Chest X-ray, PA view. Patient: 67 years old, sex M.
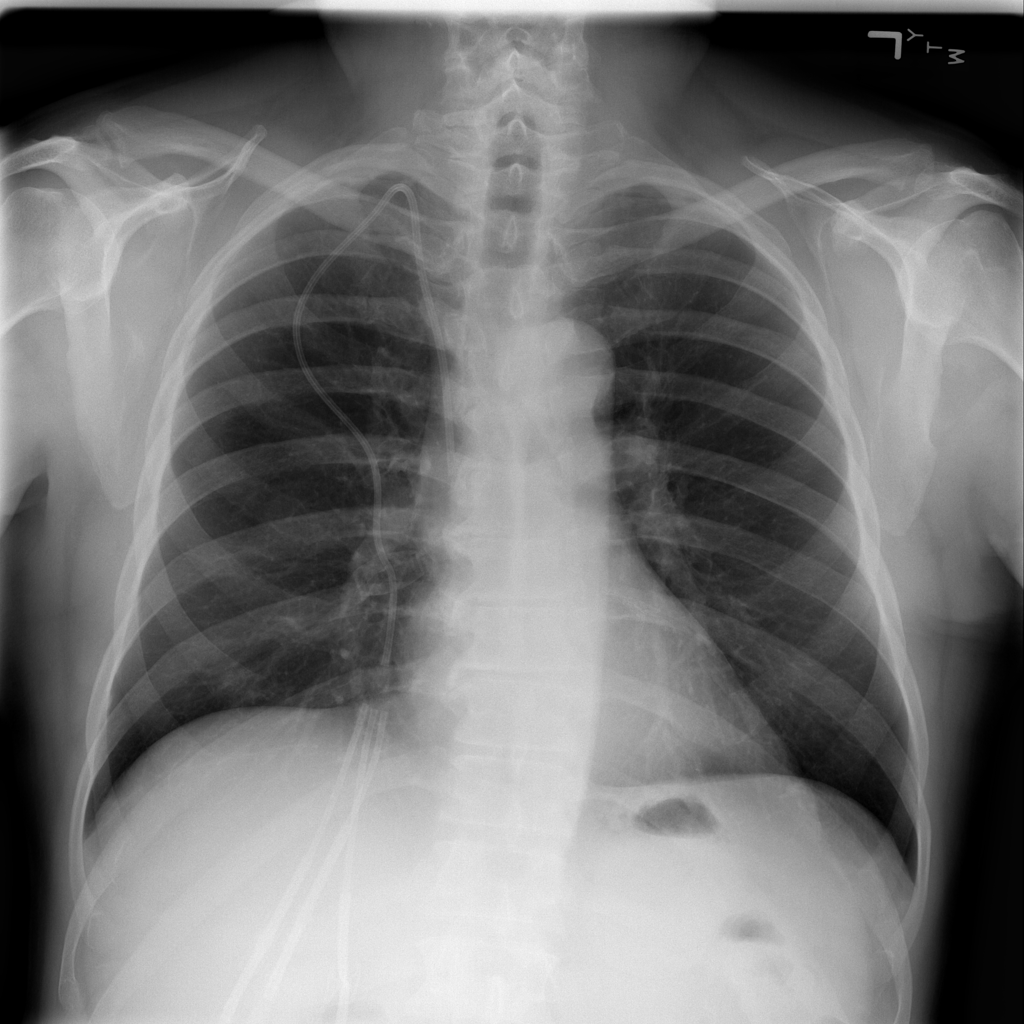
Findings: No Finding